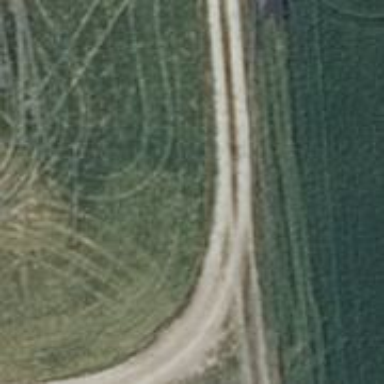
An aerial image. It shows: Track road with grade4 tracktype.